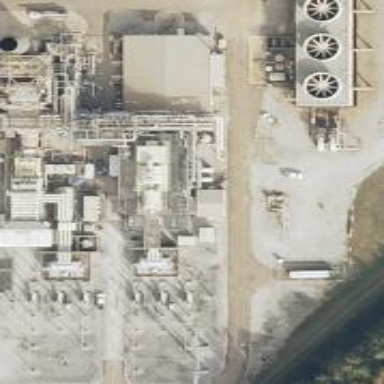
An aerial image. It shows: Gas-powered generator using steam turbine.